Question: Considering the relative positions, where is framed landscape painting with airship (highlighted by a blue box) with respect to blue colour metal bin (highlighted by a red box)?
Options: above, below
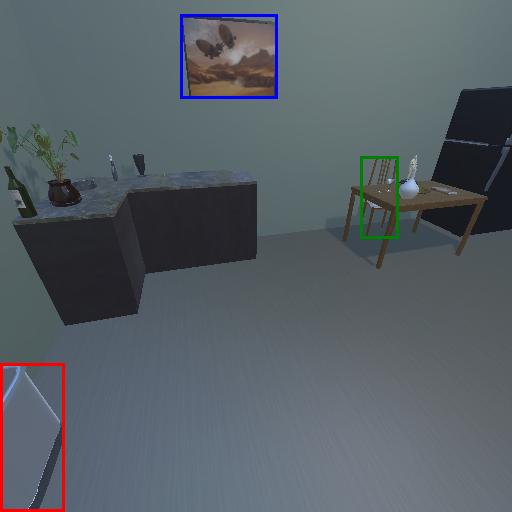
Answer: above